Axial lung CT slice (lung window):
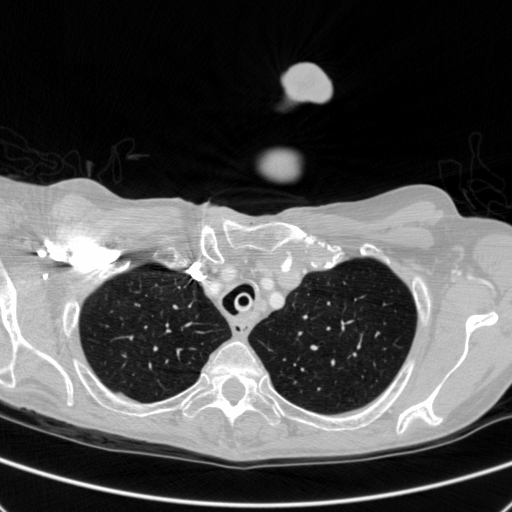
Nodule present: no